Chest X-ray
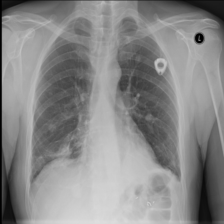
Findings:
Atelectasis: negative
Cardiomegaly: negative
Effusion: negative
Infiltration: negative
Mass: negative
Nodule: positive
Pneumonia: negative
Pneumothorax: negative
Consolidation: negative
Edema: negative
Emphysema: negative
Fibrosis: negative
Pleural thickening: negative
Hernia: negative